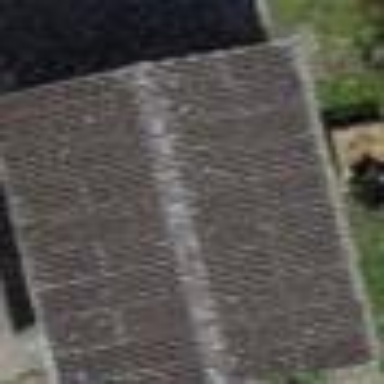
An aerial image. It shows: Building with tiled roof.